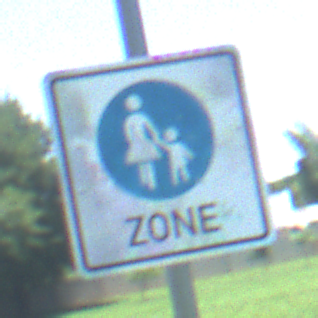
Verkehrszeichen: BeginnFussgaengerzone
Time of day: Midday
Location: Outdoor (Nature)
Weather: Clear
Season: Summer
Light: Natural